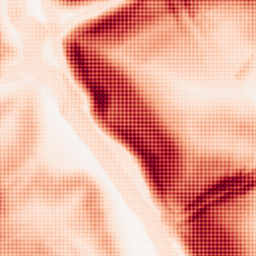
Category: morphological
Decomposition family: morphological_gradient
Decomposition parameters: size: 10
shape: diamond
Upsampling method: sinc_hamming
Upsampling parameters: scale: 4
kernel_size: 4
Upsampling scale: 4